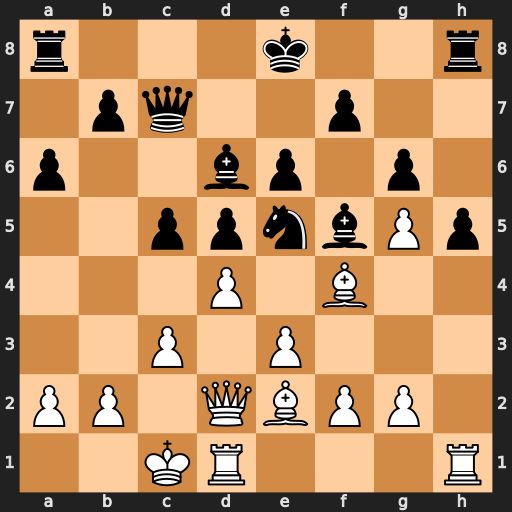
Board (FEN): r3k2r/1pq2p2/p2bp1p1/2ppnbPp/3P1B2/2P1P3/PP1QBPP1/2KR3R
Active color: w
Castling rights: kq
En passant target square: -
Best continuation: dxe5 Bxe5 g4 Bxg4 Bxg4 Bxf4 exf4